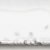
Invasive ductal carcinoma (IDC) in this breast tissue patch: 0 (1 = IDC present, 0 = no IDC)